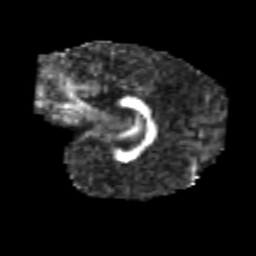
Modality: FA
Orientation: sagittal
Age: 6
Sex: female
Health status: healthy